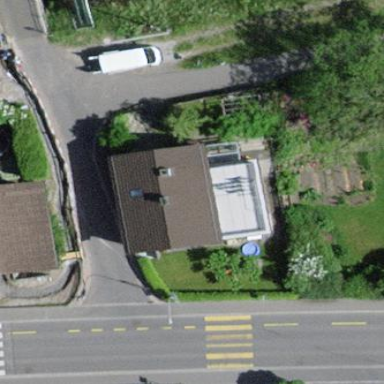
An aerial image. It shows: Detached building.